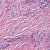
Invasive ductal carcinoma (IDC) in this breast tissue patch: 1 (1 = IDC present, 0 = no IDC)